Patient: sex F, age 65
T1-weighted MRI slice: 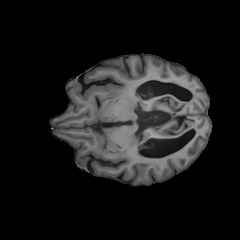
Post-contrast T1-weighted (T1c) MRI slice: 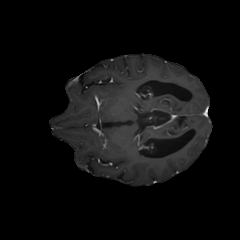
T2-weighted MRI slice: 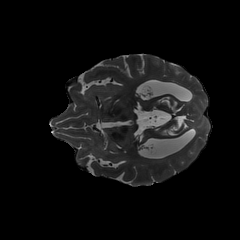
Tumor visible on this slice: yes
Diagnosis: Glioblastoma, IDH-wildtype
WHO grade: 4